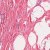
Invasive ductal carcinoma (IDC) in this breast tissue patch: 0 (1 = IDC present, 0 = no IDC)